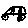
Label: car